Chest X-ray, AP view. Patient: 53 years old, sex F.
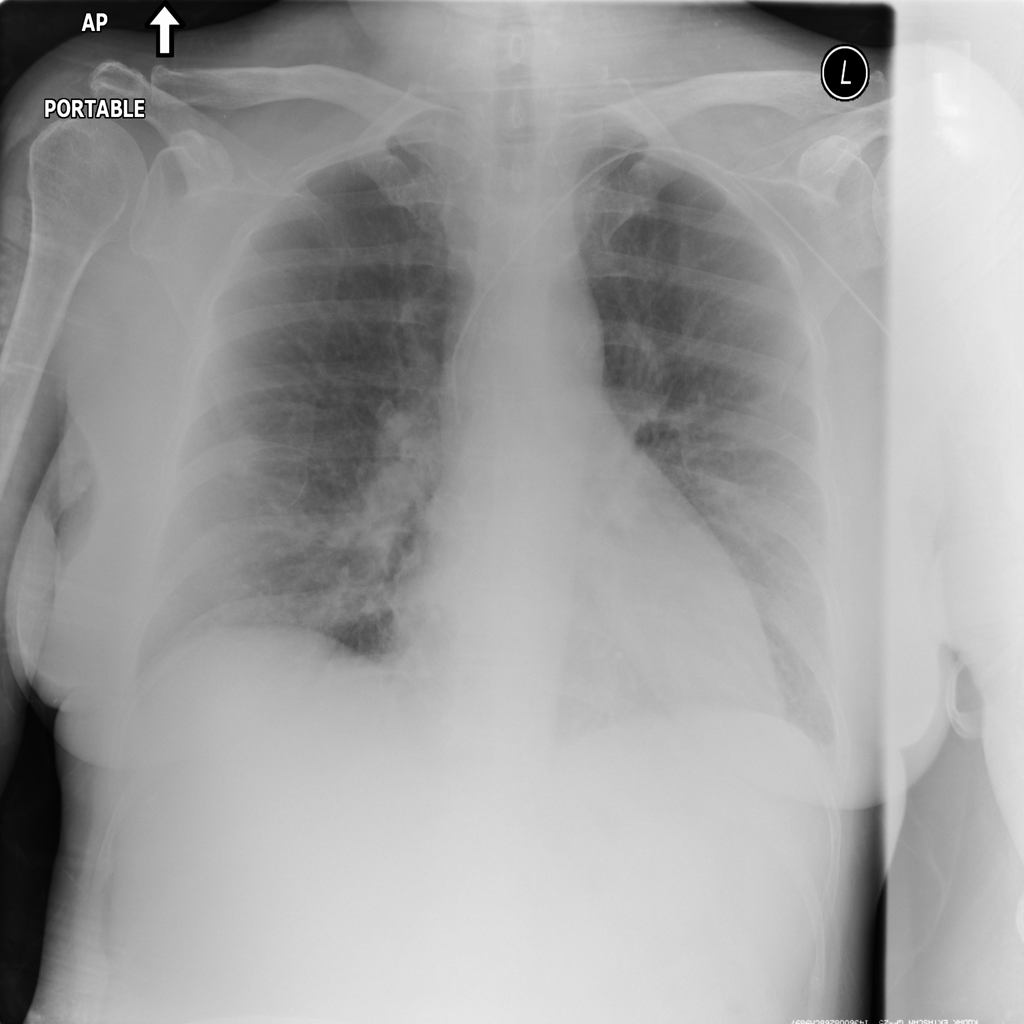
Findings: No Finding